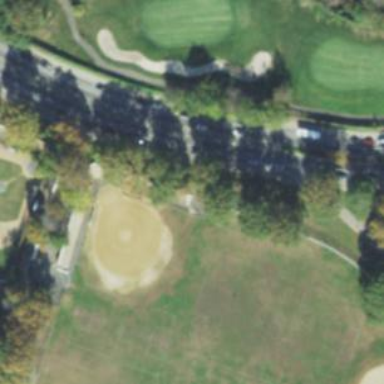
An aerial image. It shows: Bleachers on leisure land.